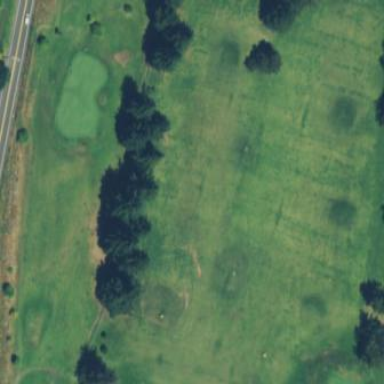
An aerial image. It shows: Well-mown grass area designated as driving range for golf.